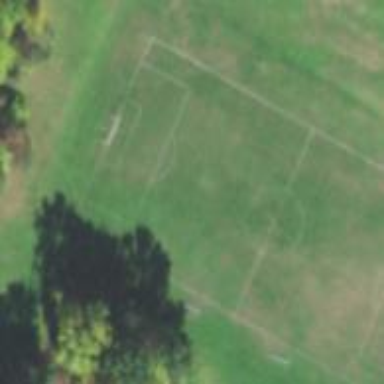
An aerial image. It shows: Soccer pitch for leisure land activities.